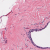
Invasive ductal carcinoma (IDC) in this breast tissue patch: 0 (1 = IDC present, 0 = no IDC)